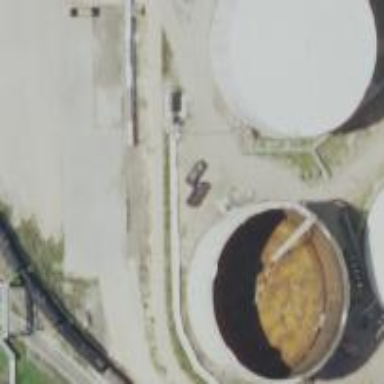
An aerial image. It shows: Storage tank created as man-made structure.